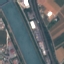
Land use / land cover class: River